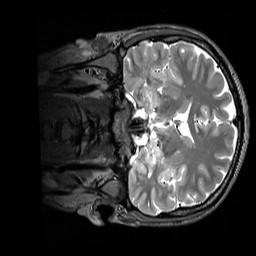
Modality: T2w
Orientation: coronal
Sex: male
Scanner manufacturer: siemens
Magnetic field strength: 3 T
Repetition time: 3.2 s
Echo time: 0.409 s